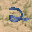
Label: 2